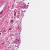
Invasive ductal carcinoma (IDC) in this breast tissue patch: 0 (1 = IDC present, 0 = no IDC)